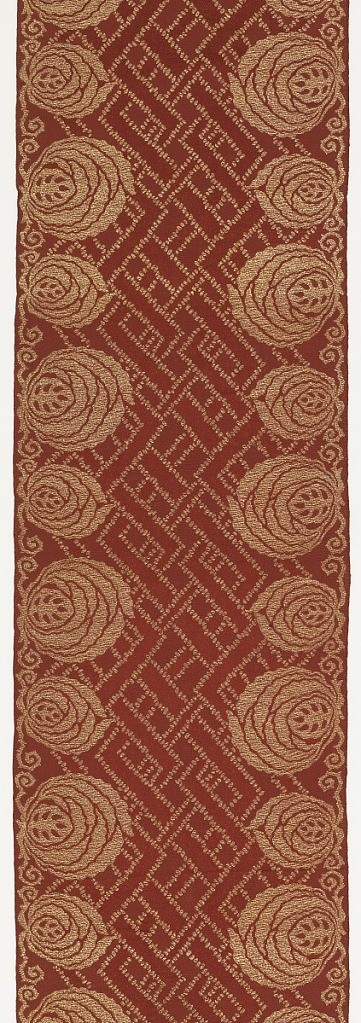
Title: Ribbon samples
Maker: Herman A. Elsberg, American, 1869–1938
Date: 1919
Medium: silk, metallic thread Technique: compound weave
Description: Eight samples of wide ribbon. Background of plain weave with a design of interlacing lines outlined in gold thread. Highly stylized gold rose blossoms and scrolling lines form a border on each side. Both selvages present on all samples. Component "a" has interlacing lines of bright and dark red with gold thread accents.